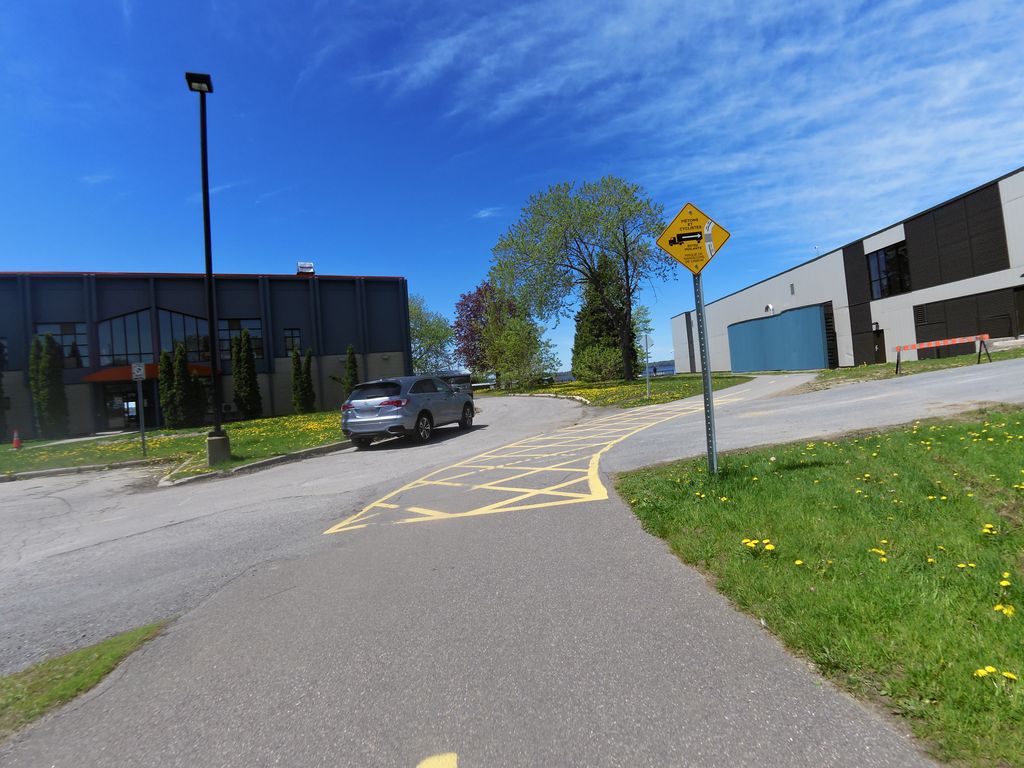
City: ottawa-gatineau